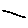
Label: line